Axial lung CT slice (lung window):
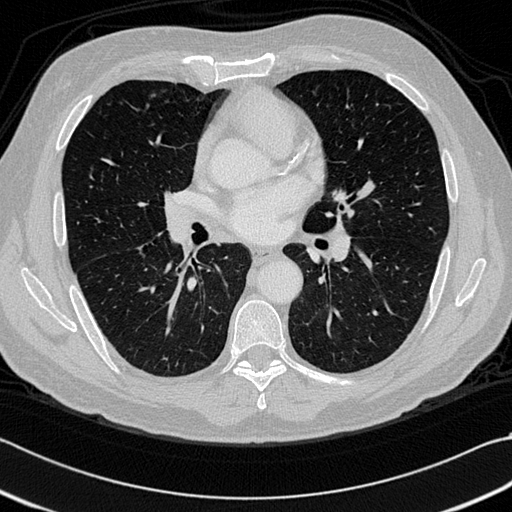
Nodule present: no